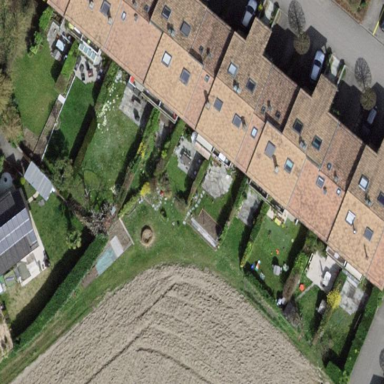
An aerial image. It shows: Garden surrounded by fence.